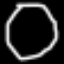
Label: octagon